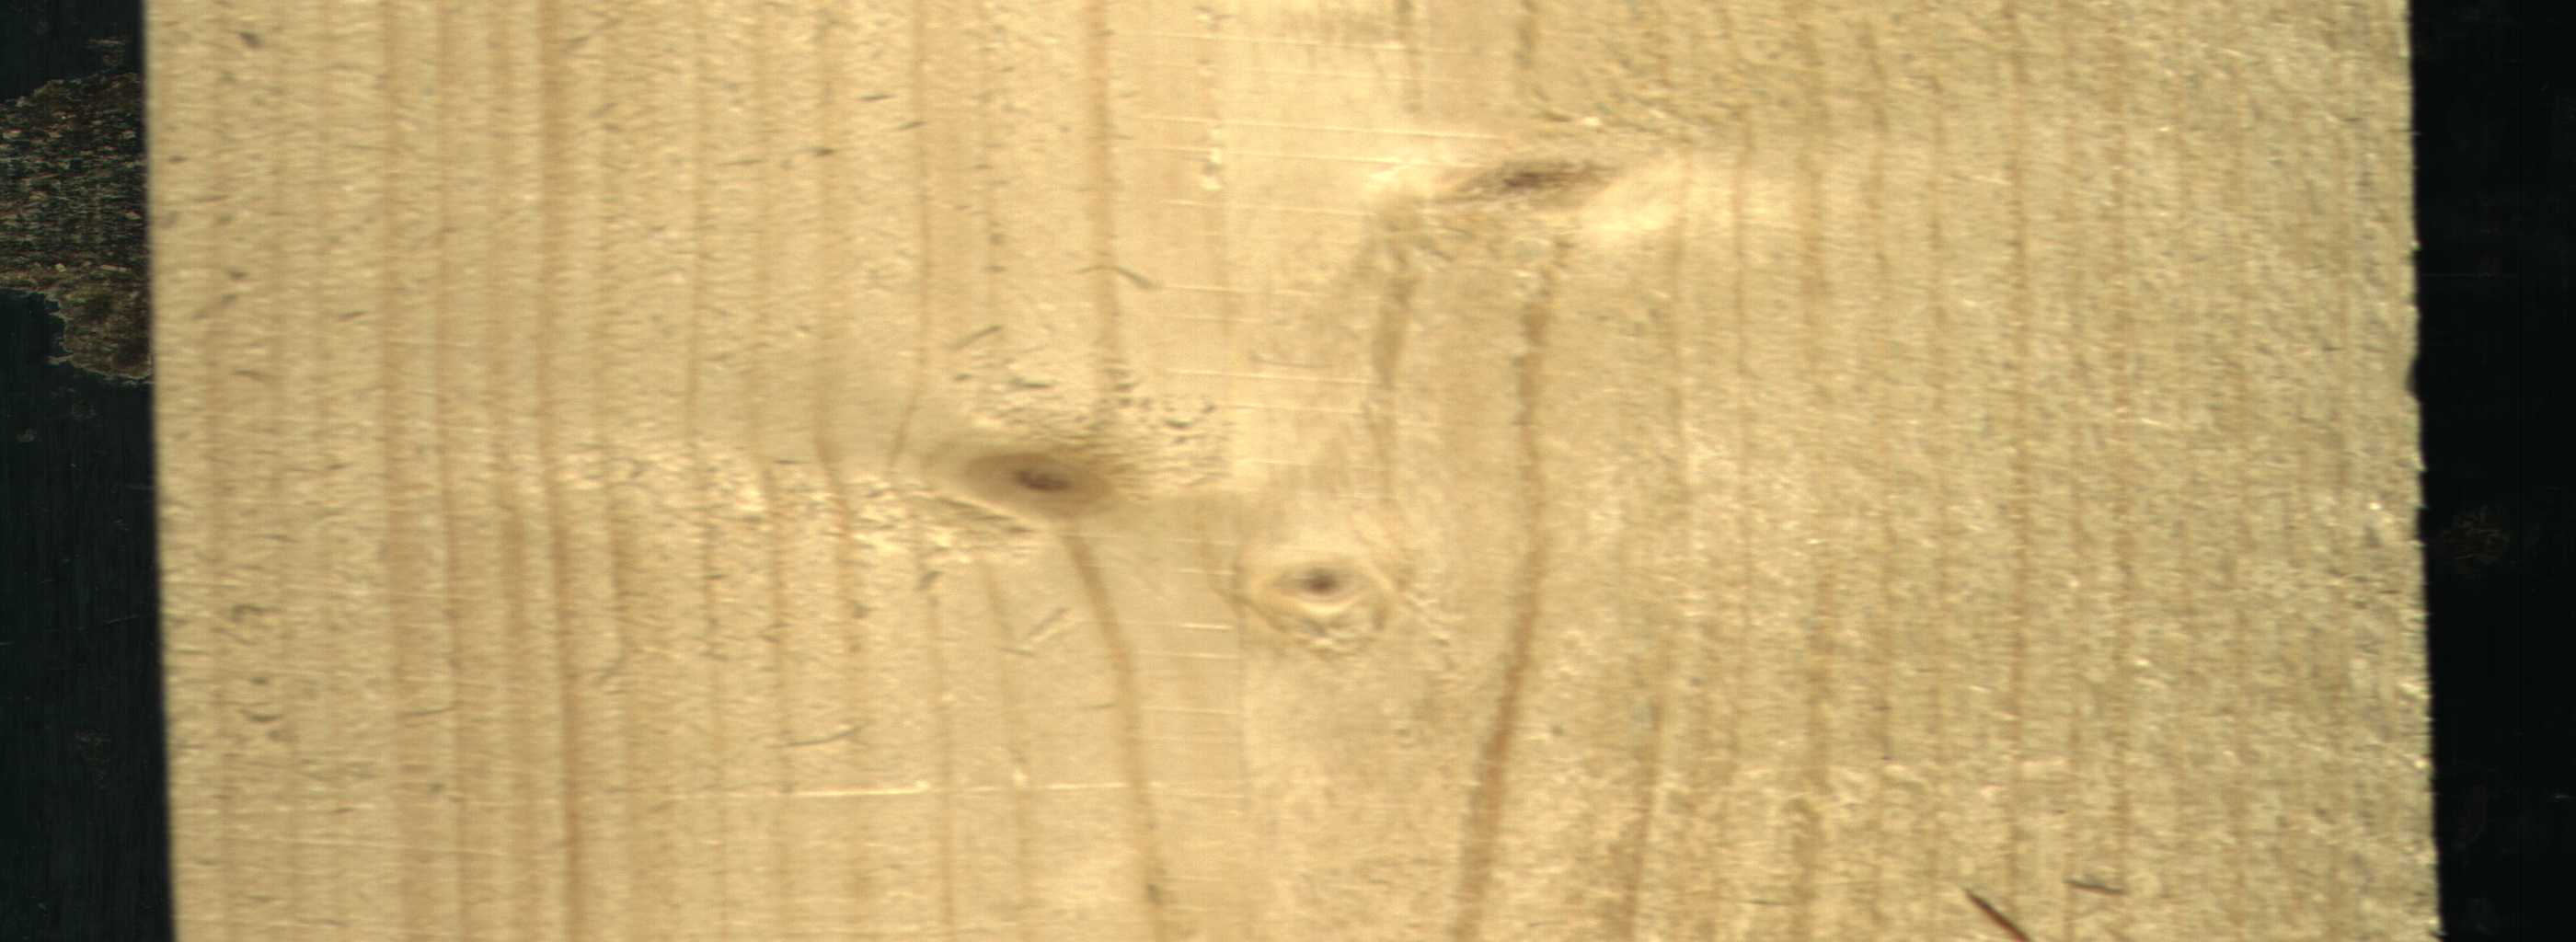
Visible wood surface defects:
resin
Live_Knot
Live_Knot
Live_Knot